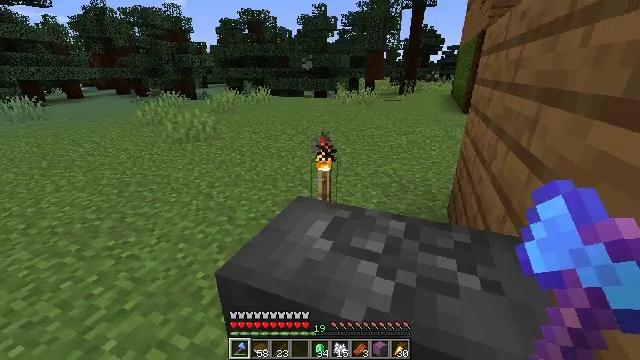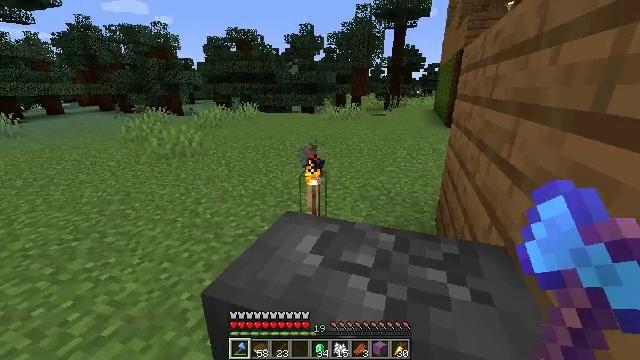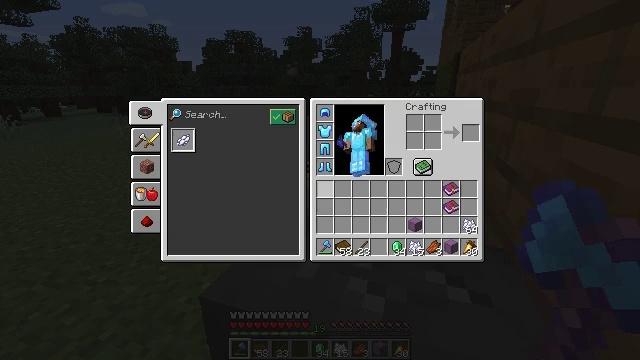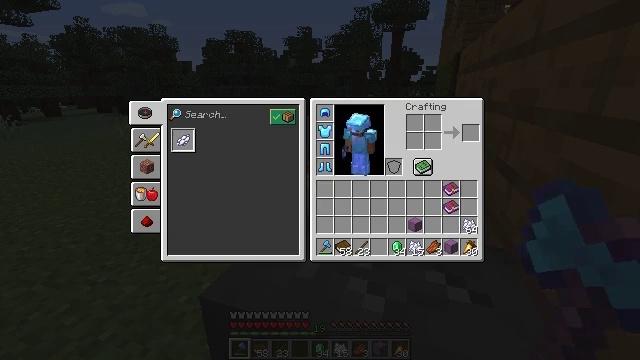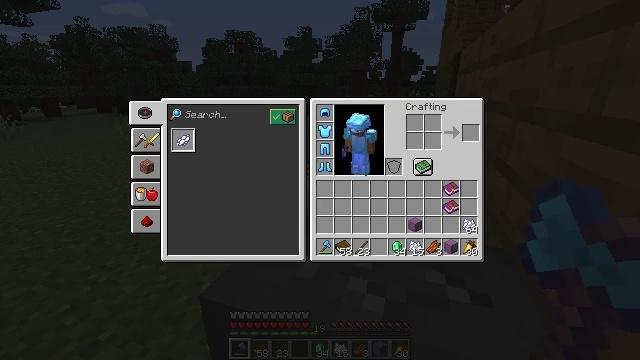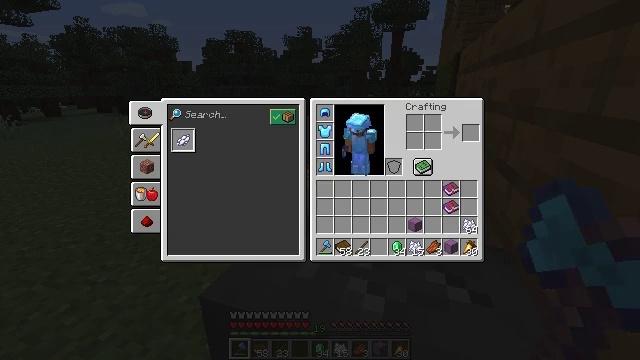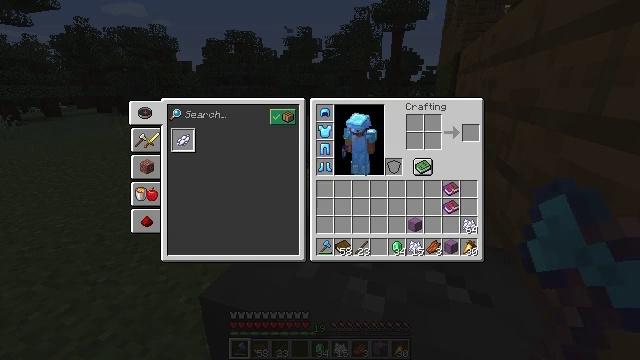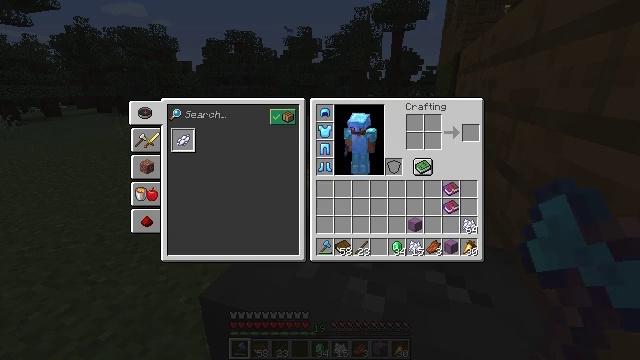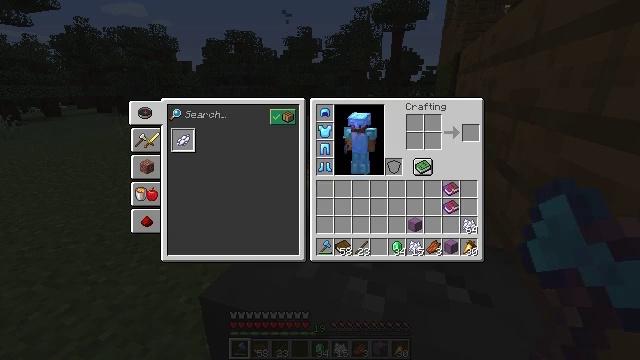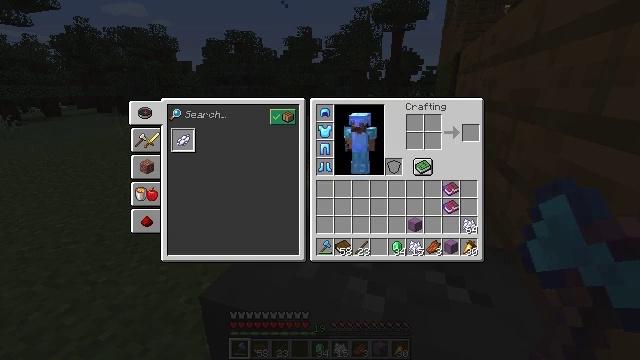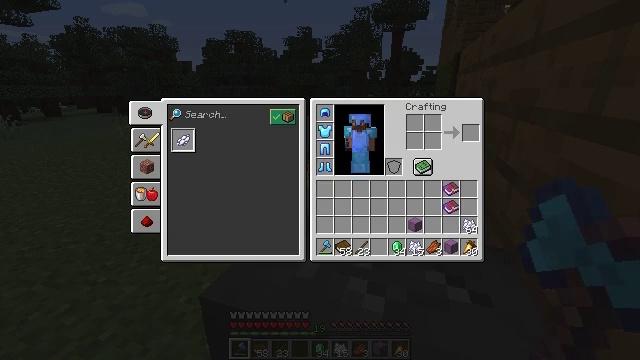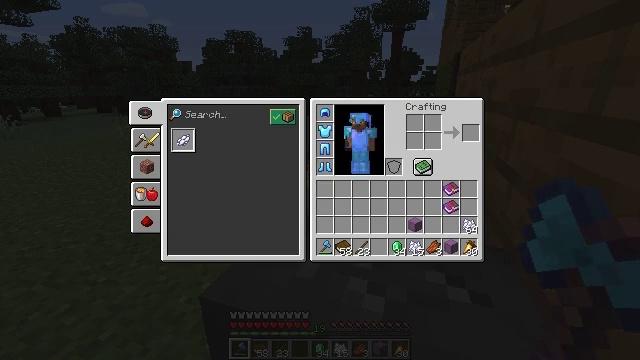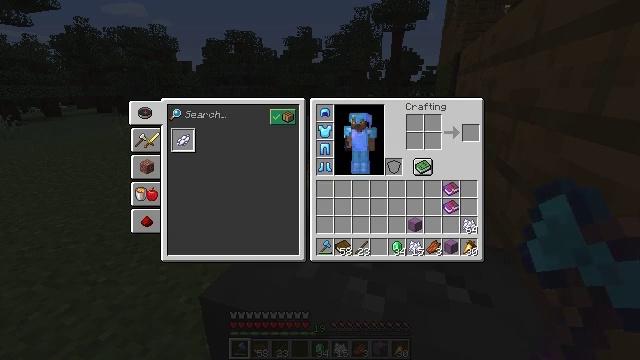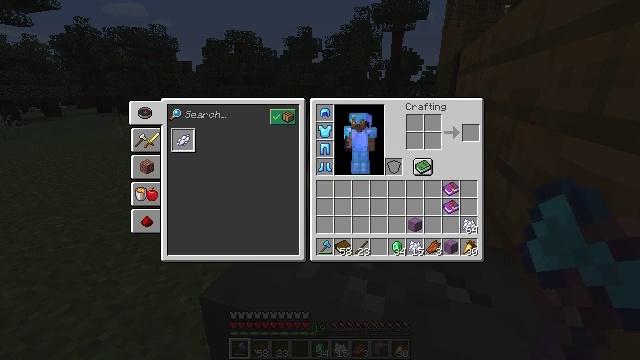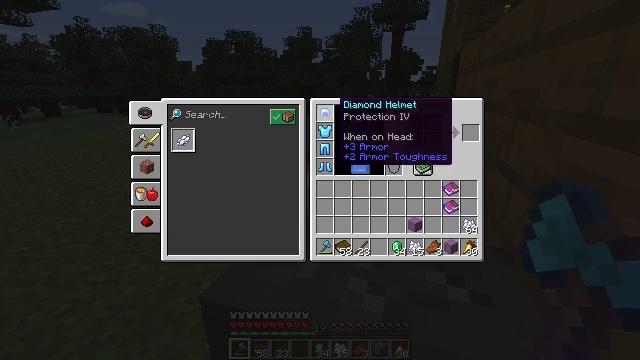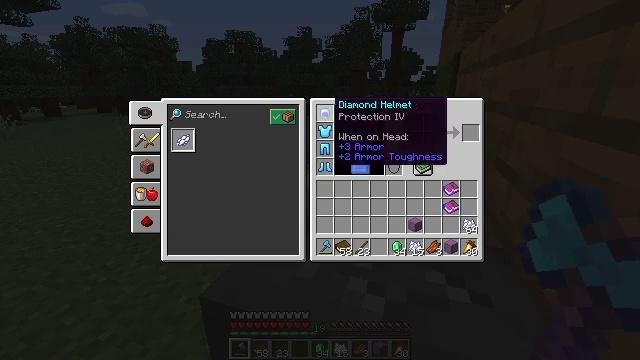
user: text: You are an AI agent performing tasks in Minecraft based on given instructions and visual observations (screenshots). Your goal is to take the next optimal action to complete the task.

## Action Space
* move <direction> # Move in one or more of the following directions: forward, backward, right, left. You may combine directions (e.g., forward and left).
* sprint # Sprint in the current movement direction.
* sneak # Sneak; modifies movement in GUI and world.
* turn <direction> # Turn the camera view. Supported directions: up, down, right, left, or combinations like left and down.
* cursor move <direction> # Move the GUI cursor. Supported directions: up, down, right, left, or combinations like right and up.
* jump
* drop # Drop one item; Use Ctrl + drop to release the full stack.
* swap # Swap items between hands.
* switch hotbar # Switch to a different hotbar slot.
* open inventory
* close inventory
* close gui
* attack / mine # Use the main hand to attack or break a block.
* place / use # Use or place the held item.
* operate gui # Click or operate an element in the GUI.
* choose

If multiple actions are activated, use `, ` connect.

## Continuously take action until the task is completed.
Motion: motion action
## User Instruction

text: Craft a enchanted book with a book and levels.
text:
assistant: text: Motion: turn right and up
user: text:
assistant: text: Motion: open inventory
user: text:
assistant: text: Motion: open inventory
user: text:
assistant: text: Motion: no_op
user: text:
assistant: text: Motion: no_op
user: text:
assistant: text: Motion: cursor move right and up
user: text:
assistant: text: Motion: sneak, cursor move up
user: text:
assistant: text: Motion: sneak, cursor move up
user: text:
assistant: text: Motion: sneak, cursor move up
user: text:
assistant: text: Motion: sneak, cursor move up
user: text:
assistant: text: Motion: sneak
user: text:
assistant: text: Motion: sneak
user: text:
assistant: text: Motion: sneak
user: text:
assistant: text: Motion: sneak
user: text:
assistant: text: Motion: sneak
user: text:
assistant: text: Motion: sneak, operate gui
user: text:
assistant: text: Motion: sneak, operate gui
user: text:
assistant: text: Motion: sneak, operate gui
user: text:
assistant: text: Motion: sneak, cursor move left and down
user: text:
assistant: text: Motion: sneak, cursor move down
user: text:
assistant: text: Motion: sneak
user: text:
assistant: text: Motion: sneak
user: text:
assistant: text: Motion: sneak
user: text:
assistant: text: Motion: sneak
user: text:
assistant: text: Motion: sneak, cursor move up
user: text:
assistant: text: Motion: sneak
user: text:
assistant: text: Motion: sneak
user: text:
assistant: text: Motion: sneak, cursor move up
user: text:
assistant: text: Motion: sneak, operate gui
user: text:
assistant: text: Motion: sneak, operate gui